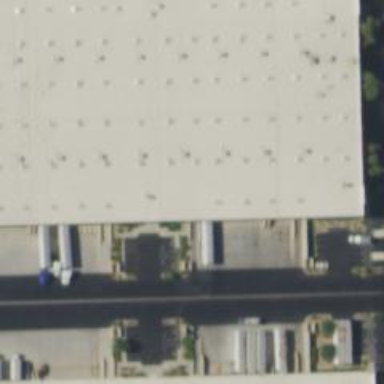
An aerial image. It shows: Warehouse building.